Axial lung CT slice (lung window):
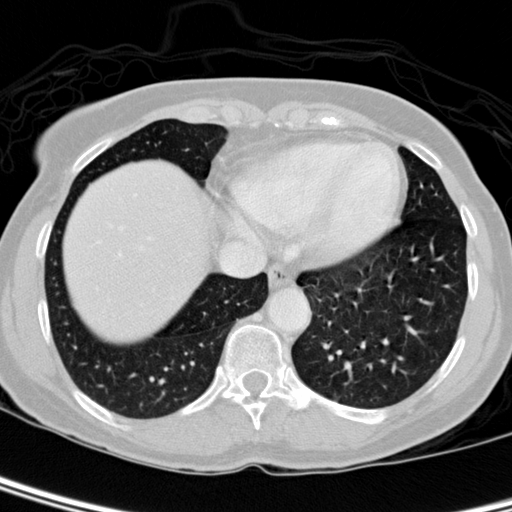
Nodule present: no